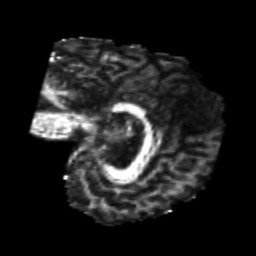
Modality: FA
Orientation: sagittal
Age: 23
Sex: female
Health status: healthy
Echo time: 0.074 s